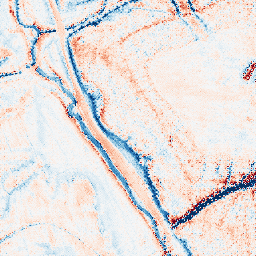
Category: edge_preserving
Decomposition family: bilateral
Decomposition parameters: d: 21
sigma_color: 25
sigma_space: 50
Upsampling method: regularized
Upsampling parameters: scale: 2
lambda_reg: 0.1
Upsampling scale: 2